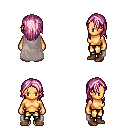
a pixel art fantasy rpg character, female body template, human, tanned skin, gray cape, gold greaves, pink long hairstyle, brown shoes, four views (front, back, left, right), 2x2 character sprite sheet, small pixel art, hard edges, no anti-aliasing